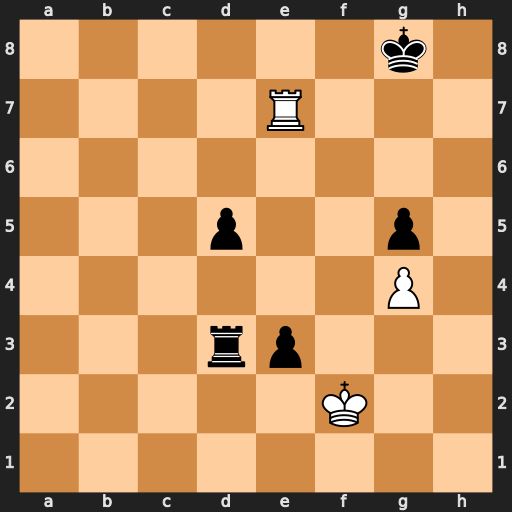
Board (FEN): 6k1/4R3/8/3p2p1/6P1/3rp3/5K2/8
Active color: w
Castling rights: -
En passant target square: -
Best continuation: Ke2